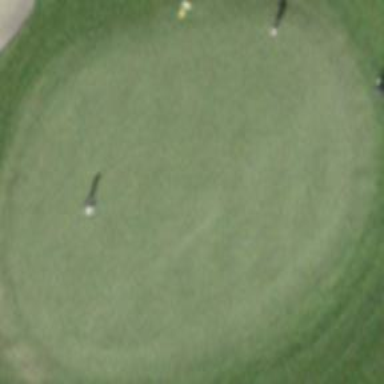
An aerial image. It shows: Picturesque green golfing area with grass land use.